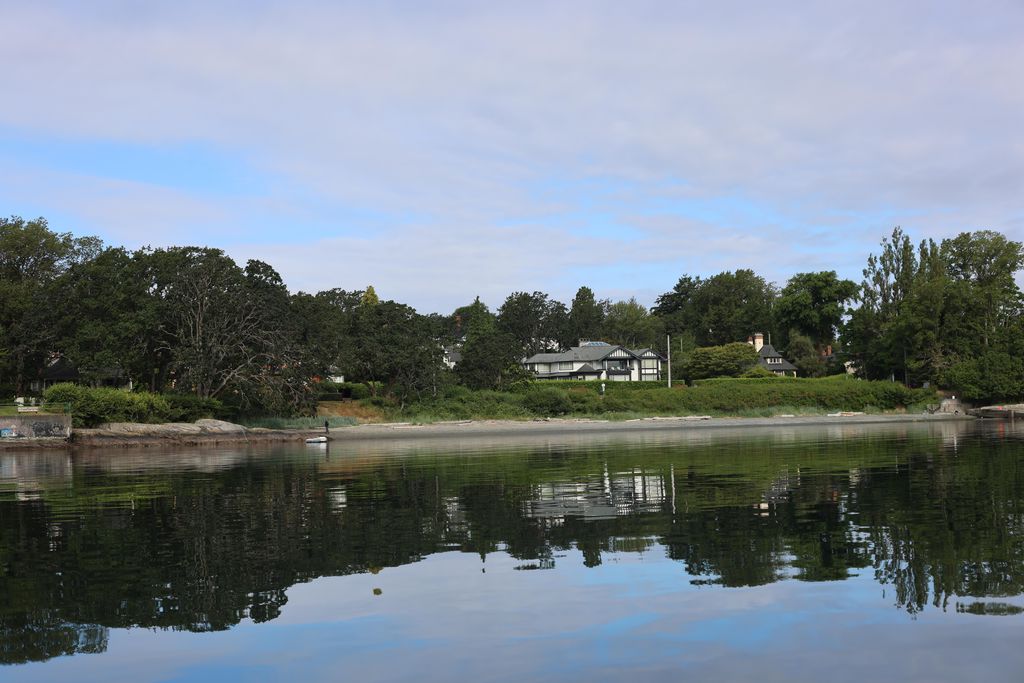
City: victoria